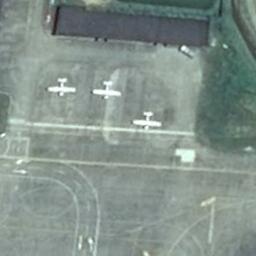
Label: airplane